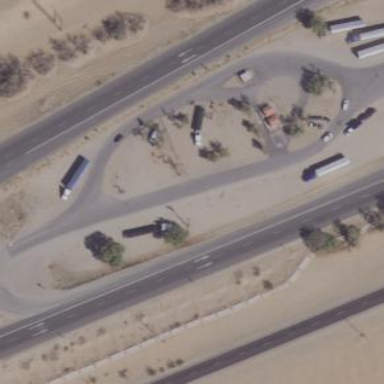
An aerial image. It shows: Rest area on the road with picnic tables.